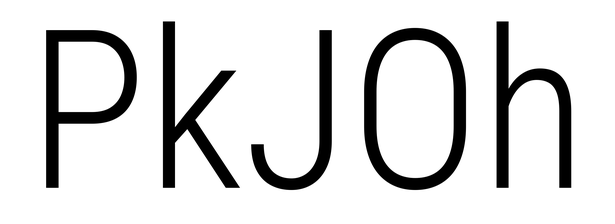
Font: Roboto_Condensed_Light